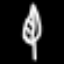
Label: leaf